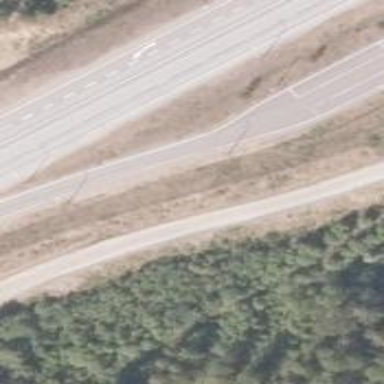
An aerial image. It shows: Trunk link highway.